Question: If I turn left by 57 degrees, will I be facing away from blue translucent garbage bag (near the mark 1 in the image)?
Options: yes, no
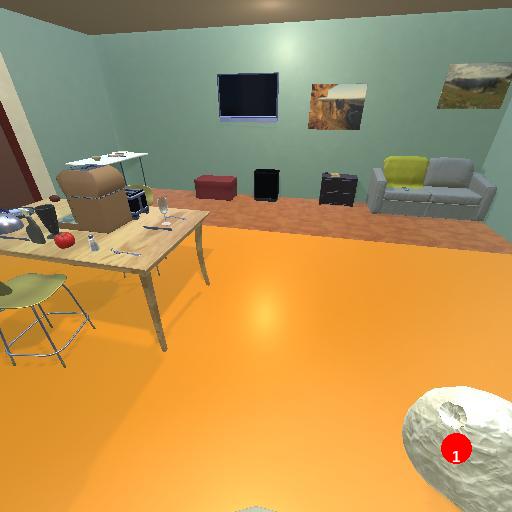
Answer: yes